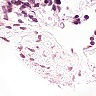
Metastatic tissue present: no